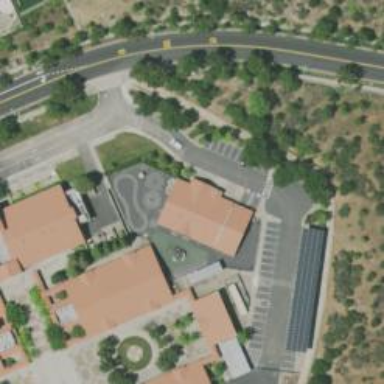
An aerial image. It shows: Schoolyard with asphalt surface.